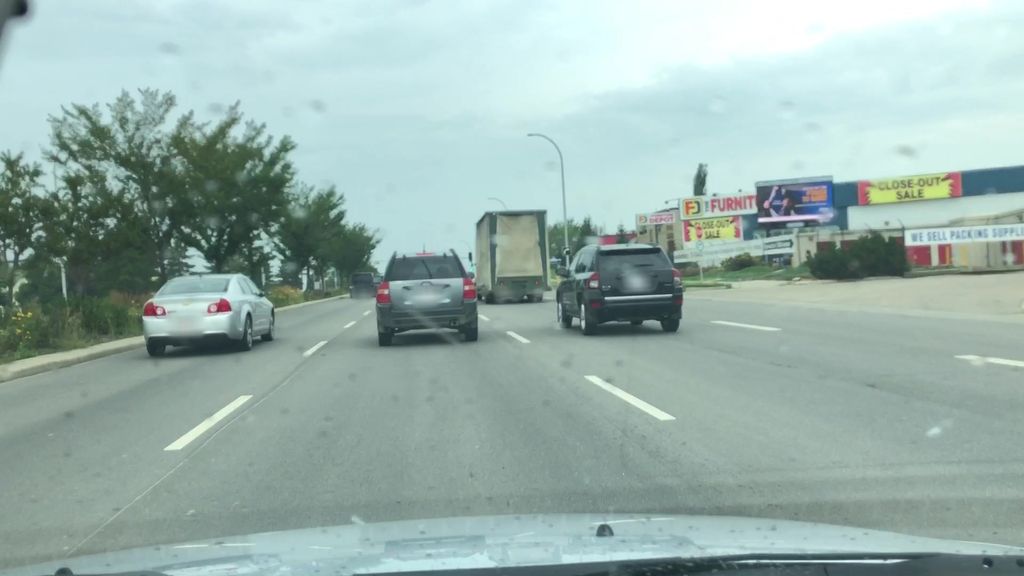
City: edmonton